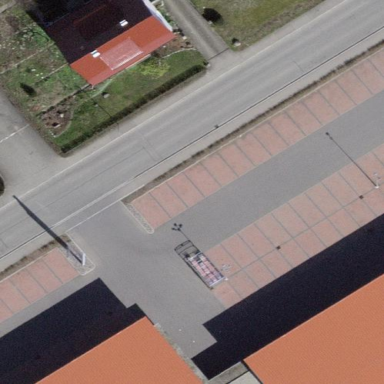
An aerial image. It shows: Parking area with surface.